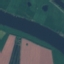
Land use / land cover class: River